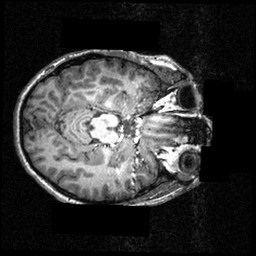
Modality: T1w
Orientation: axial
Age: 26
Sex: female
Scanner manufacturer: siemens
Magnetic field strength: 3.951 T
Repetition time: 1.5 s
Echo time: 0.00335 s